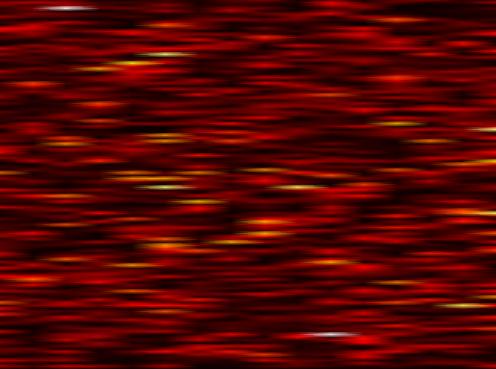
Label: UFMC